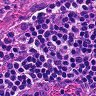
Metastatic tissue present: no